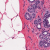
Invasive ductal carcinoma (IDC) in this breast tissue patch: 0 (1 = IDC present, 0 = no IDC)